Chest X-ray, PA view. Patient: 51 years old, sex F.
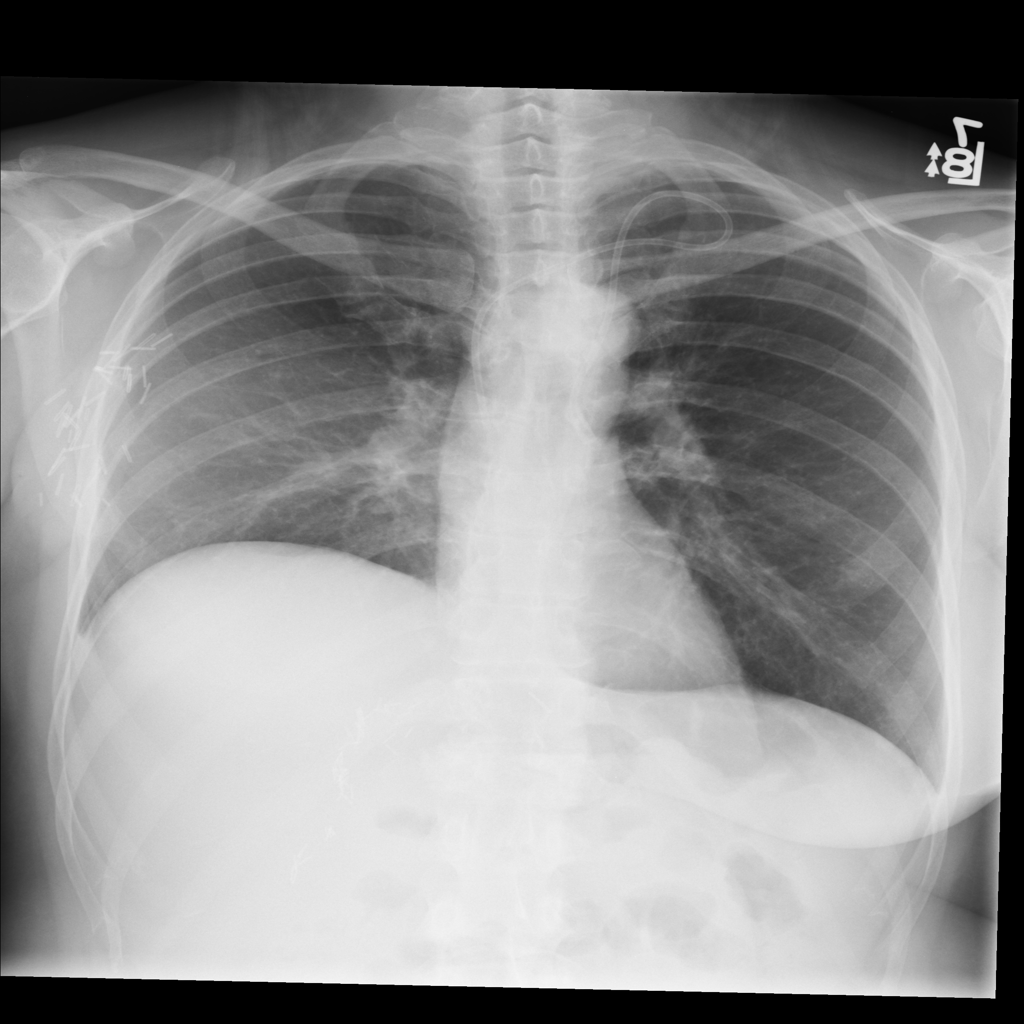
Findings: No Finding